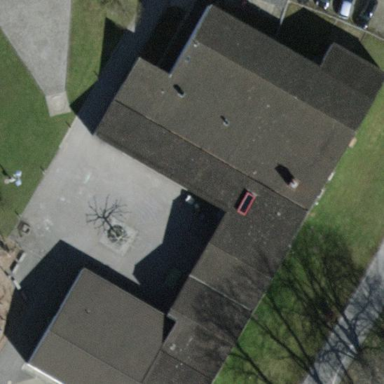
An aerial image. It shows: School building.